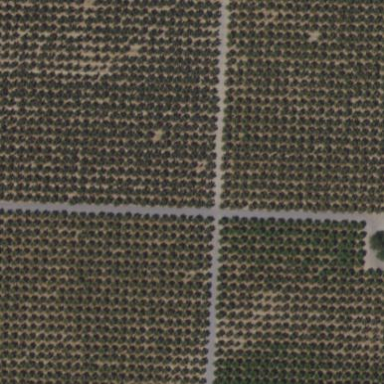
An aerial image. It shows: Orchard filled with nectarine trees.